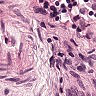
Metastatic tissue present: no